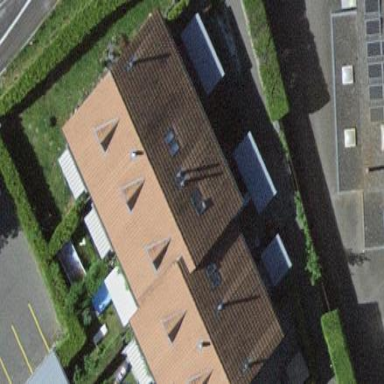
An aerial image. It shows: Residential building with gabled roof oriented across.